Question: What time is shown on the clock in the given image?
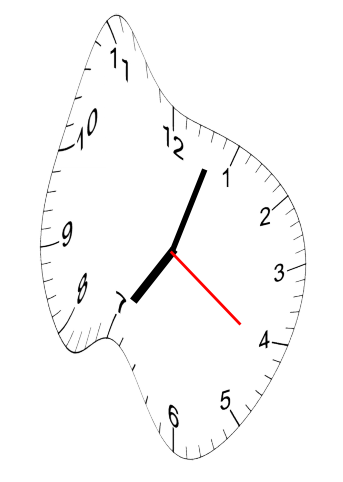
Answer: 07:03:21